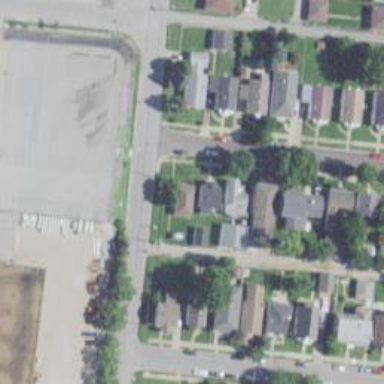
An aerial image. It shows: Alley classified as service road.